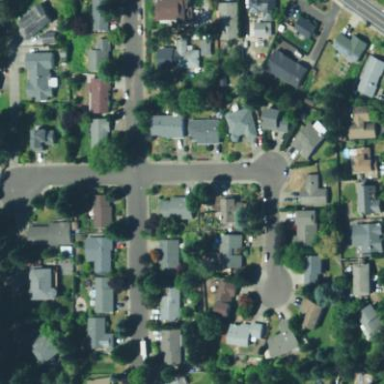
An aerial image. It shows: Single-family residential area.